Question: I've got some 'div's in my container, which is usually taller than all these 'div's combined. I want them to be arranged evenly, but not as a group. Image below should explain what I'm trying to do. Is there any way to achieve this simple way using bootstrap 3?

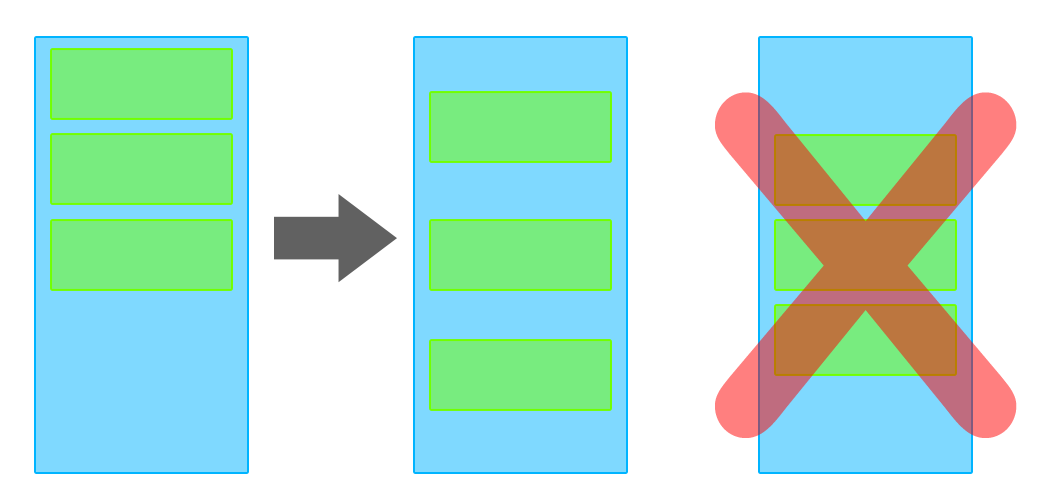
Answer: You do this with pure CSS but this is actually so freakin easy with flexbox.
'''
.parent {
display: flex;
flex-direction: column;
justify-content: space-around;
}
.child {
flex: 1 1;
}
'''
Something like that should work.